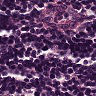
Metastatic tissue present: no